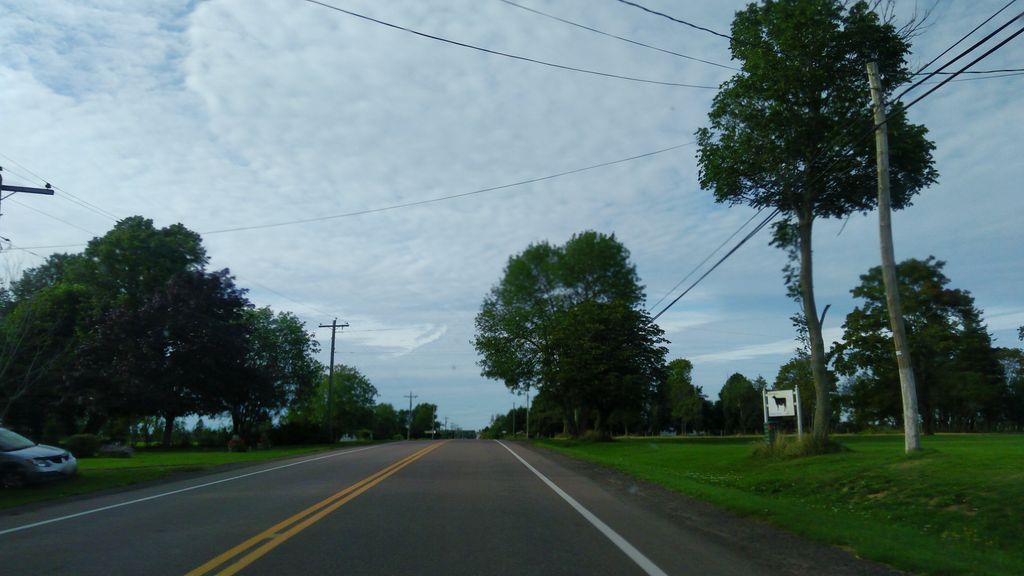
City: charlottetown